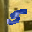
Label: 5